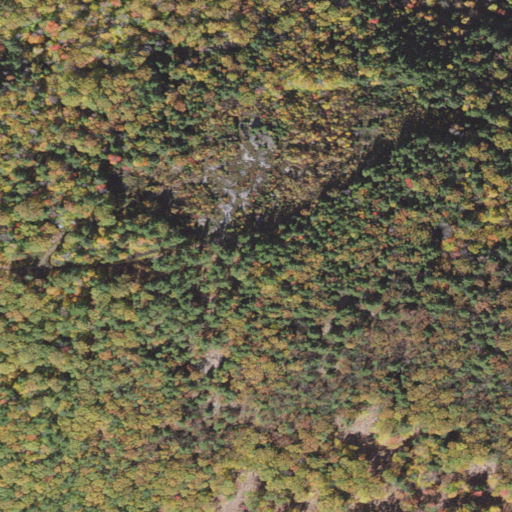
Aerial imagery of mountain in New Hampshire named Bachelder Hill containing evergreen forest, mixed forest, and deciduous forest